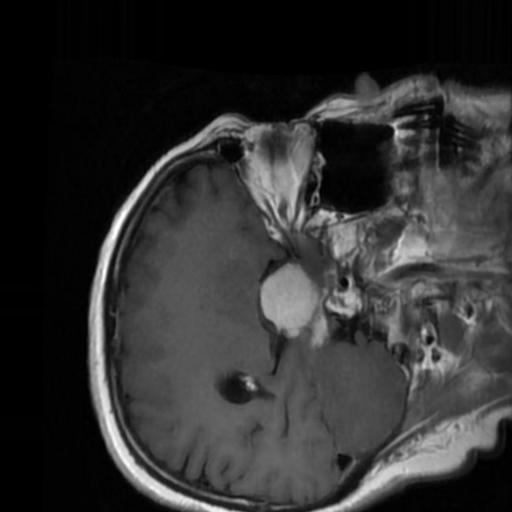
Label: brain_menin